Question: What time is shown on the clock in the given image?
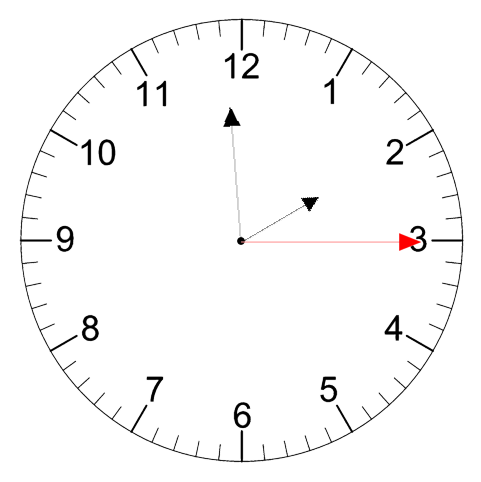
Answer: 01:59:15